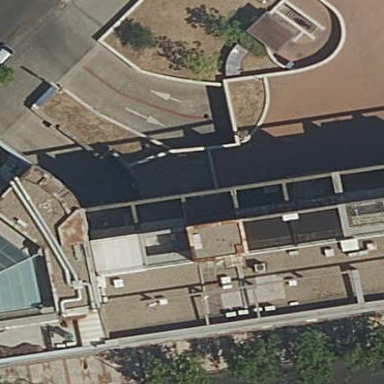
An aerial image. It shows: Office building.